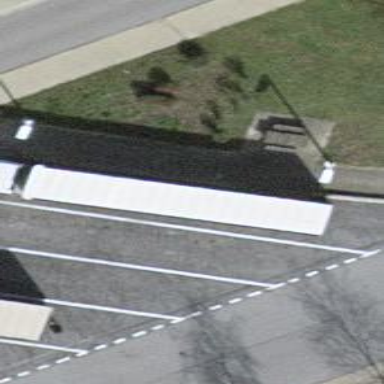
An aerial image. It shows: Parking space designated for heavy goods vehicles.